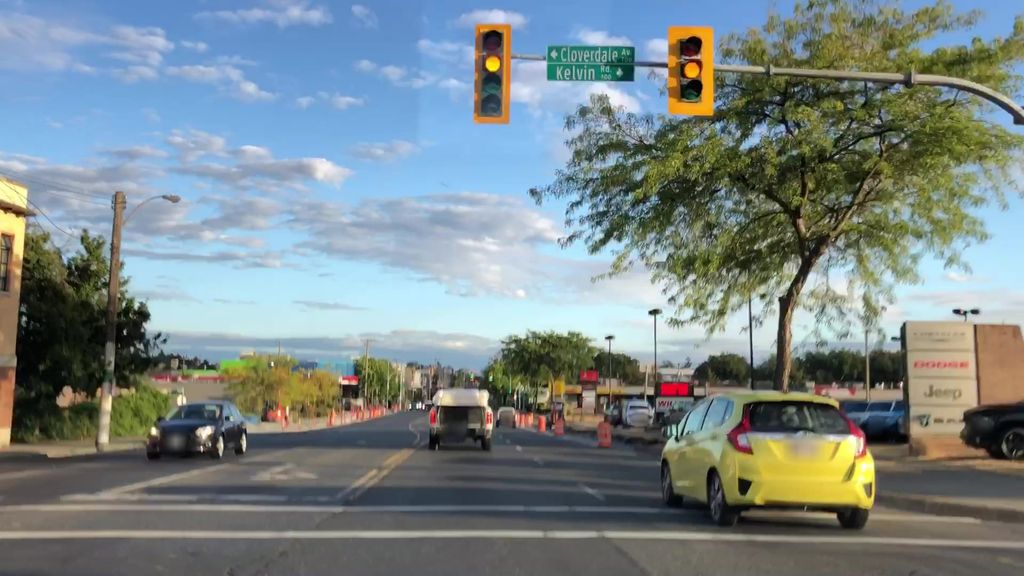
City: victoria